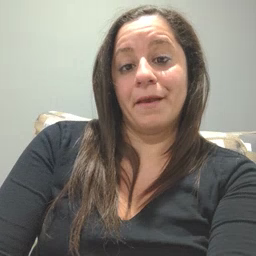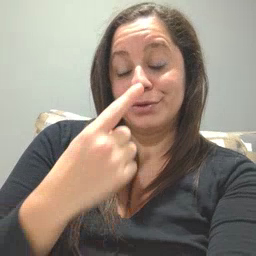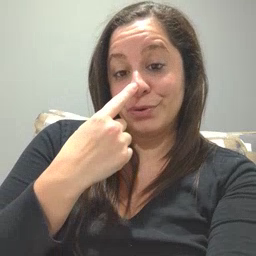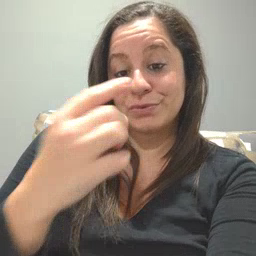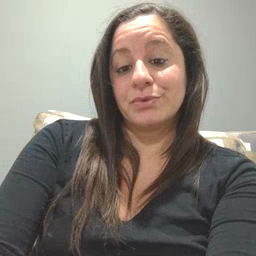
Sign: nose